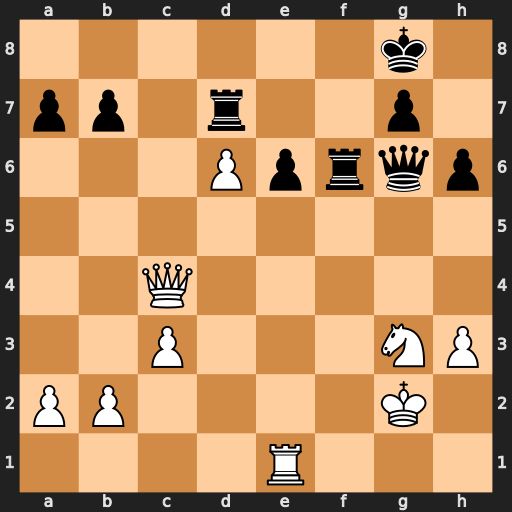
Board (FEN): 6k1/pp1r2p1/3Pprqp/8/2Q5/2P3NP/PP4K1/4R3
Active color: w
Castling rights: -
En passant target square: -
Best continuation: Qc8+ Kh7 Qxd7 Qc2+ Re2 Qd3 Qxb7